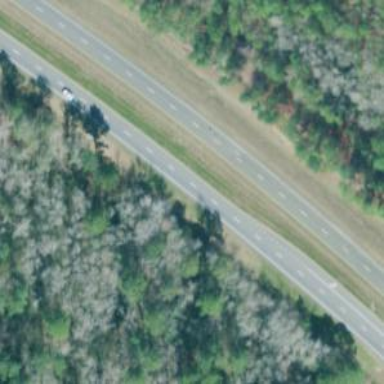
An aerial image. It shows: Dual carriageway trunk highway with asphalt surface. It is expressway.